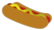
hotdog